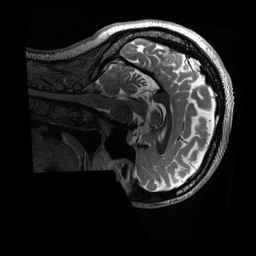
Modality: T2w
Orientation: sagittal
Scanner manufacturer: siemens
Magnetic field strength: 3 T
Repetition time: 3.2 s
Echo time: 0.564 s